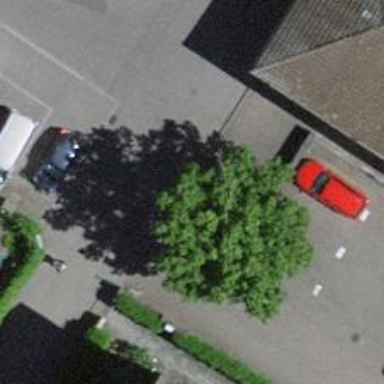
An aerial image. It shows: Car sharing facility.